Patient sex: M
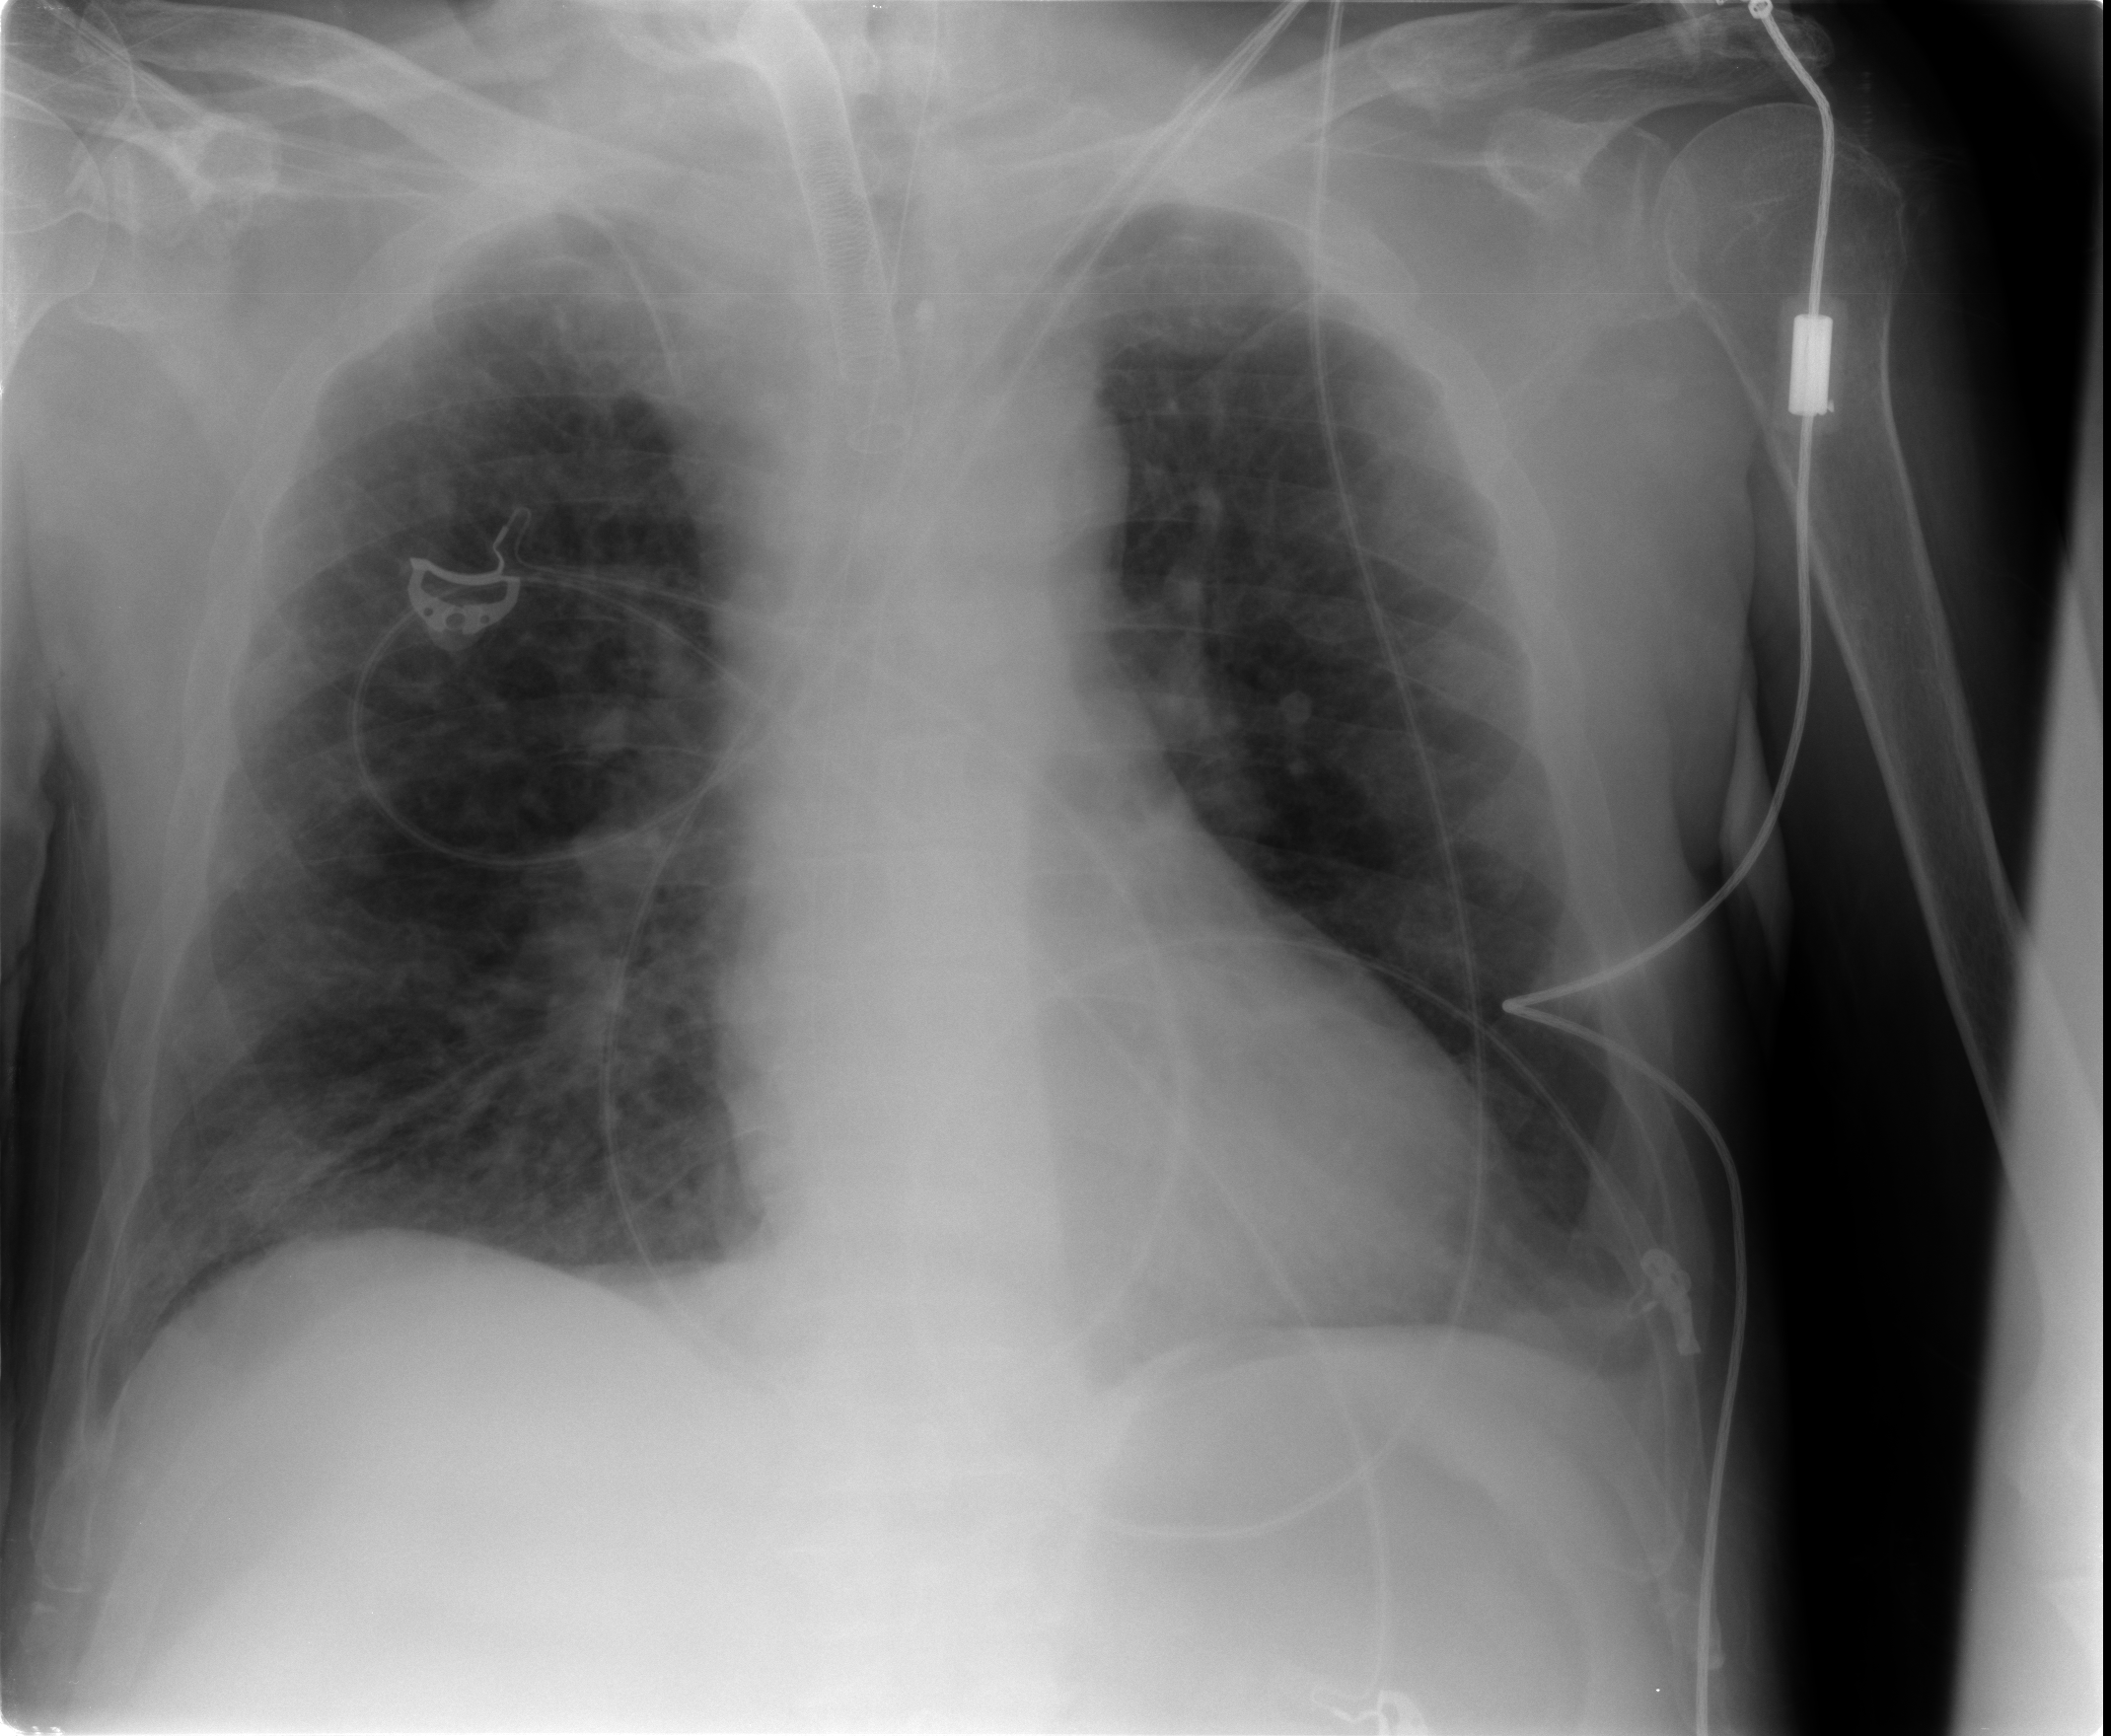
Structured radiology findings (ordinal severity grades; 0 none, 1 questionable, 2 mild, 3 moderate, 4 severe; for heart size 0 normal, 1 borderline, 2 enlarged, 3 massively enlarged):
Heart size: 0
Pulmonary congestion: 2
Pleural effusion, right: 0
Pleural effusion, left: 2
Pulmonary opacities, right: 2
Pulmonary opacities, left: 1
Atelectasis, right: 2
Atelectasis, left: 2